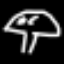
Label: mushroom